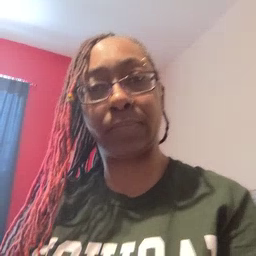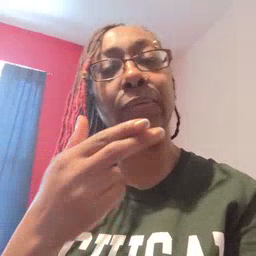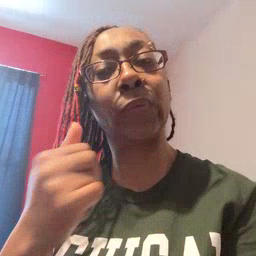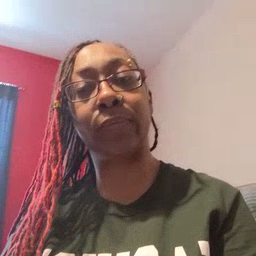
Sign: cute